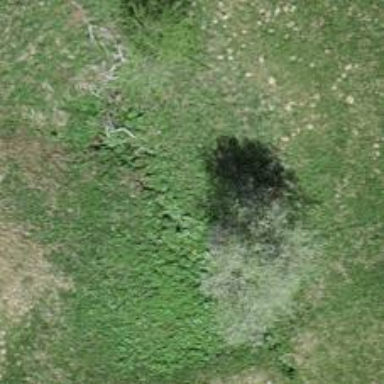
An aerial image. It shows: Sinkhole in the natural landscape.